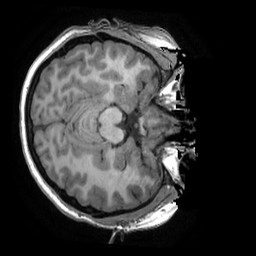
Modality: T1w
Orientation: axial
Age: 18
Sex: female
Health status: healthy
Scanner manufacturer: ge